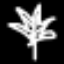
Label: leaf